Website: home-depot
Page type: address-validator
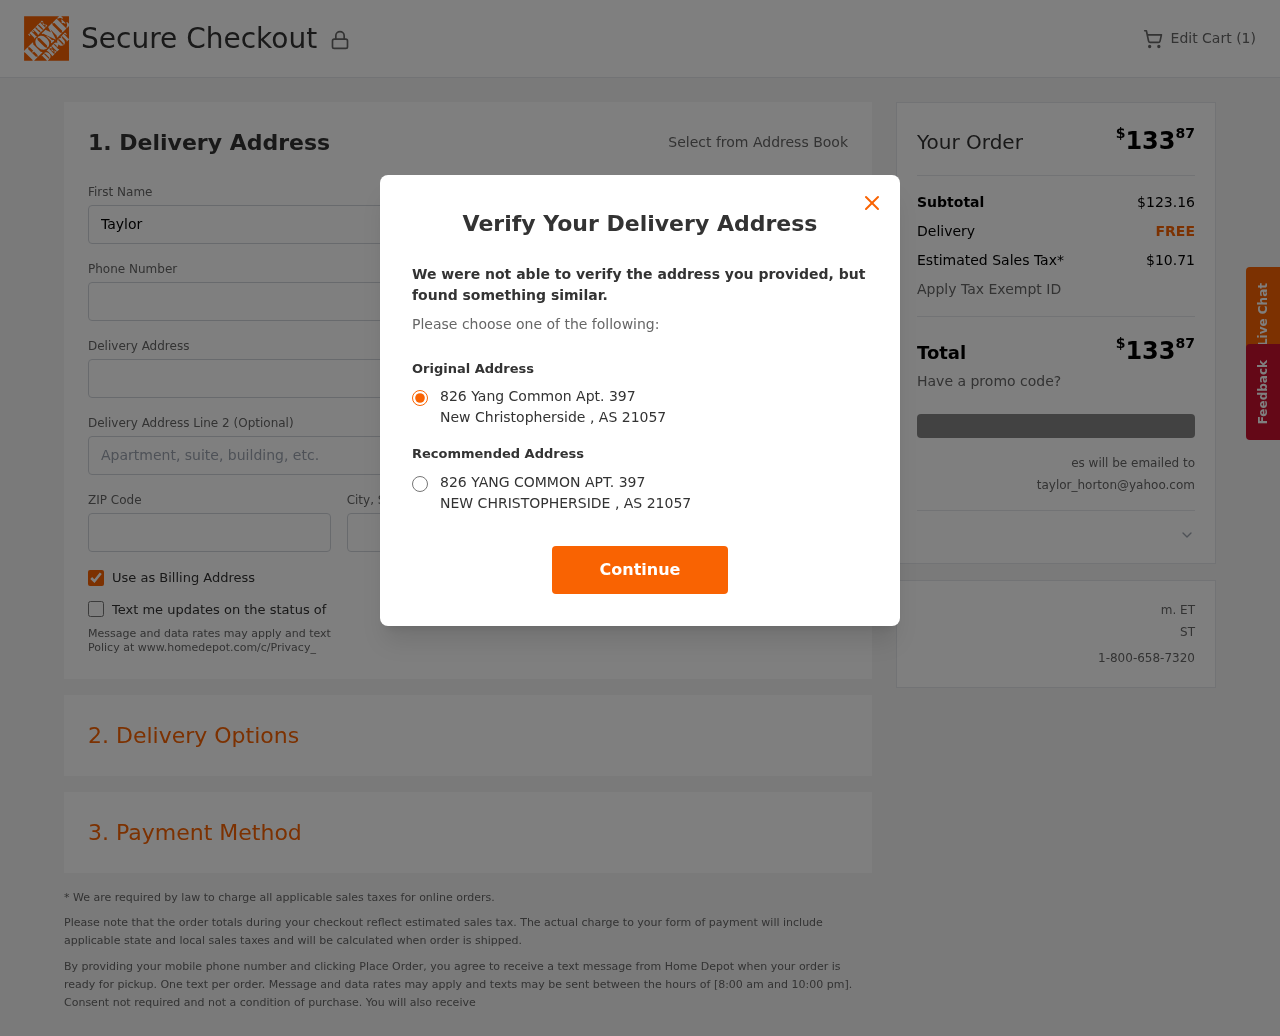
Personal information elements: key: PII_CITY
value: New Christopherside
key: PII_EMAIL
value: taylor_horton@yahoo.com
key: PII_POSTCODE
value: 21057
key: PII_STATE_ABBR
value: AS
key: PII_STREET
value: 826 Yang Common Apt. 397
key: PII_FIRSTNAME
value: Taylor
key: PII_LASTNAME
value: Horton
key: PII_PHONE
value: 3534595874
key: PII_STREET2
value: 3440 Christopher Common
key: PII_CITY_STATE
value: New Christopherside, AS
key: PII_STREET_ALT
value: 826 YANG COMMON APT. 397
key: PII_CITY_ALT
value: NEW CHRISTOPHERSIDE
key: PII_STATE
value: AS
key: PII_POSTCODE_FULL
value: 21057
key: PII_POSTCODE_NUMERIC
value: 21057
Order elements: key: ORDER_NUM_ITEMS
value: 1
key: ORDER_TOTAL
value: $13387
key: ORDER_SUBTOTAL
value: $123.16
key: ORDER_SHIPPING_COST
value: FREE
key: ORDER_TAX
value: $10.71